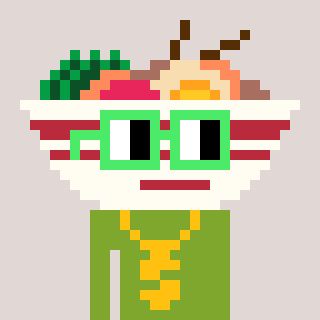
a pixel art character with square light green glasses, a noodles-shaped head and a slimegreen-colored body on a warm background